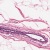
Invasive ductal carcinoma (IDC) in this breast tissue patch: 0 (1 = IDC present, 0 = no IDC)